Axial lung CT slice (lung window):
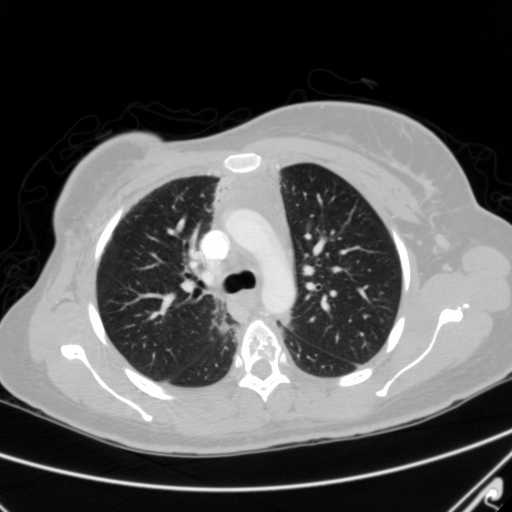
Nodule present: no